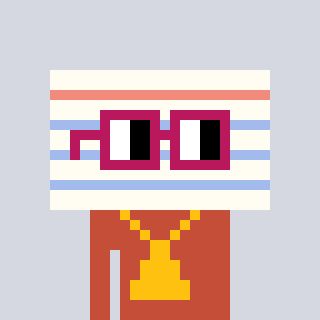
a pixel art character with square dark red glasses, a empty notebook page-shaped head and a rust-colored body on a cool background